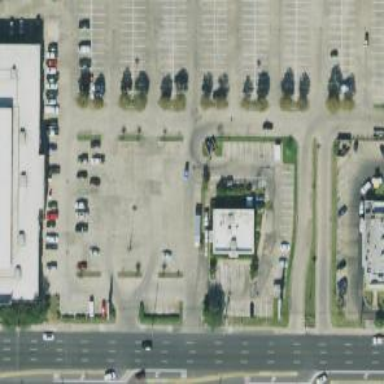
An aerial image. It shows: Parking space.